Question: I'm using an SDK within my NON ARC app. Unfortunately the SDK is ARC and my own App is non-ARC. Because I added the complete project and not separate '.m' & '.h' files I can't set the specific classes with a Compiler flag '-fobjc-arc'.
How can set these compiler flags for the entire imported project?

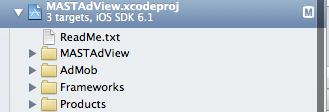
Answer: If you are compiling the SDK's .m files in your project, then add the '-fobjc-arc' flag to each of the .m files.
If the SDK is already compiled into a library (a '.a' file) or framework which you're simply linking into your project, then you should be able to use it in your non-ARC project without incident. They're undoubtedly following the <URL>, but that is not incompatible with non-ARC project.